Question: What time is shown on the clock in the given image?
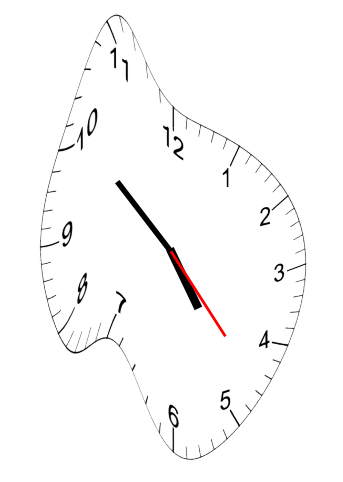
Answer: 04:51:23